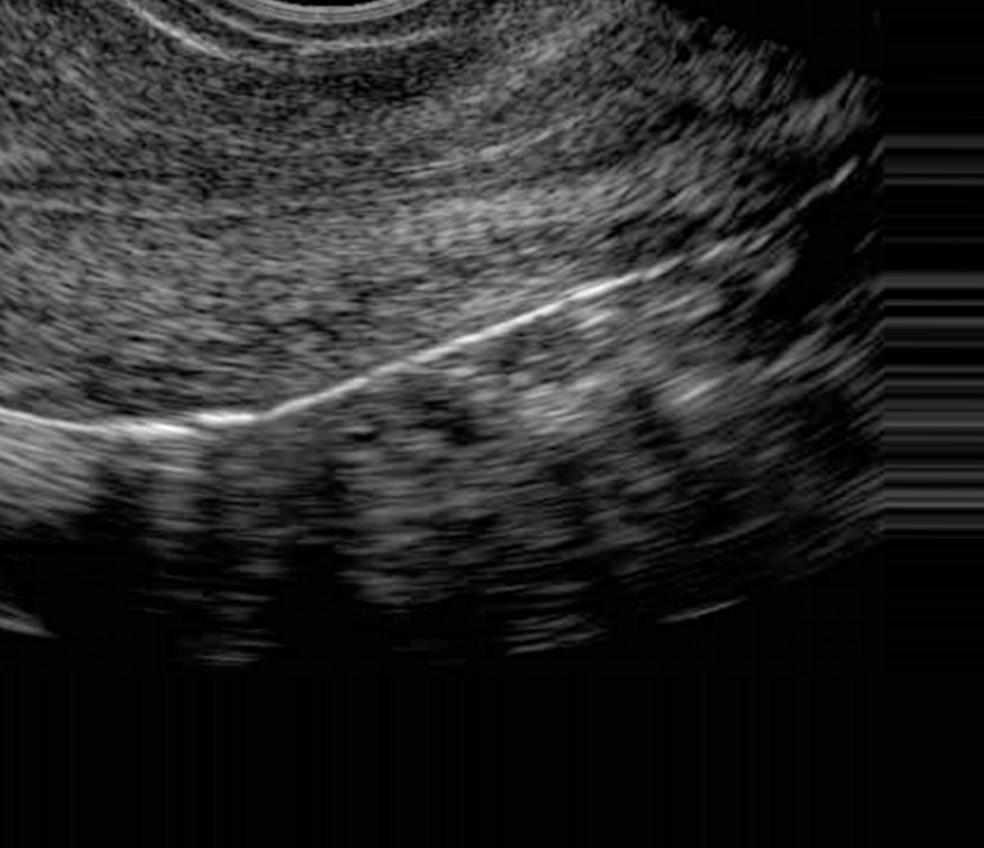
Label: notinfected